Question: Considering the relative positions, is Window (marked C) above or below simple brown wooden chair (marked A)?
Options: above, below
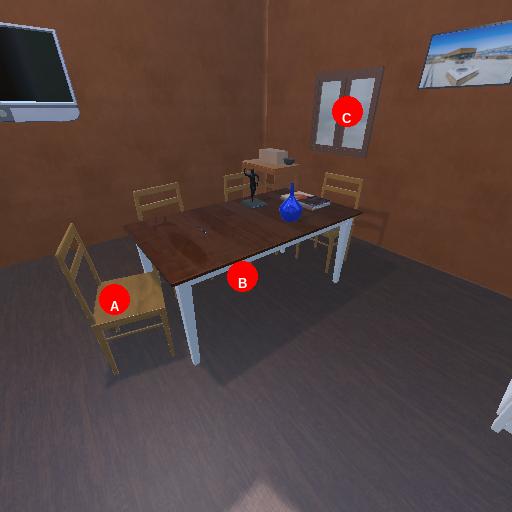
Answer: above